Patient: sex F, age 56
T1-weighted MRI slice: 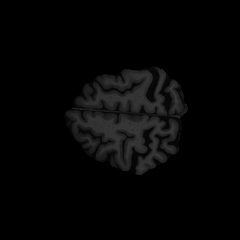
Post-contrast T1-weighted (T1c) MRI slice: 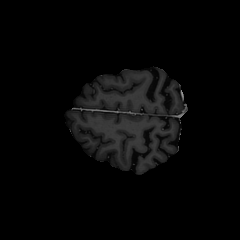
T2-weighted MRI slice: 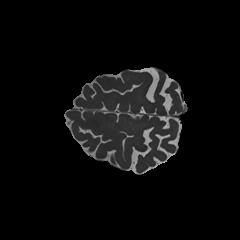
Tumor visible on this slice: no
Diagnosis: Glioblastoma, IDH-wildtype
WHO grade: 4